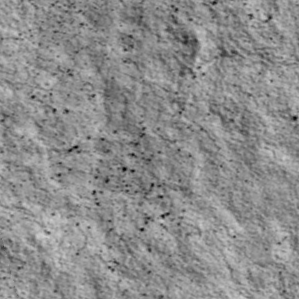
Label: non_frost